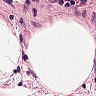
Metastatic tissue present: no